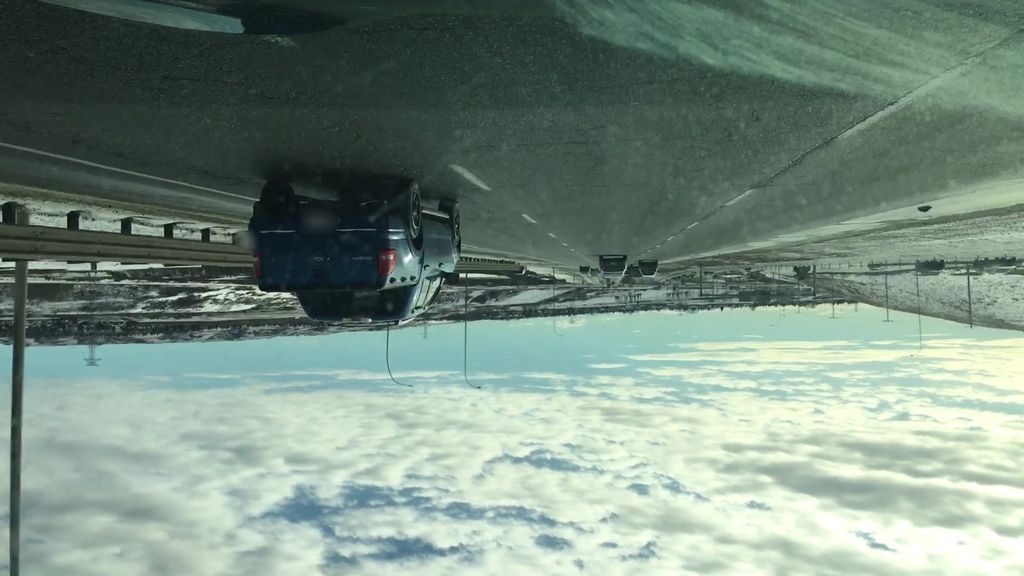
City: calgary